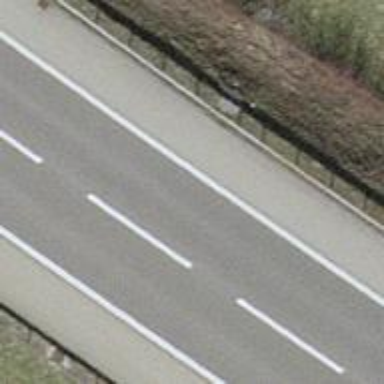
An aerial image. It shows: Trunk highway designated as motorroad.